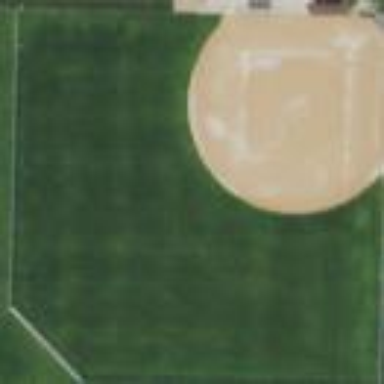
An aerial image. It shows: Grass pitch used for baseball.